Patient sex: F
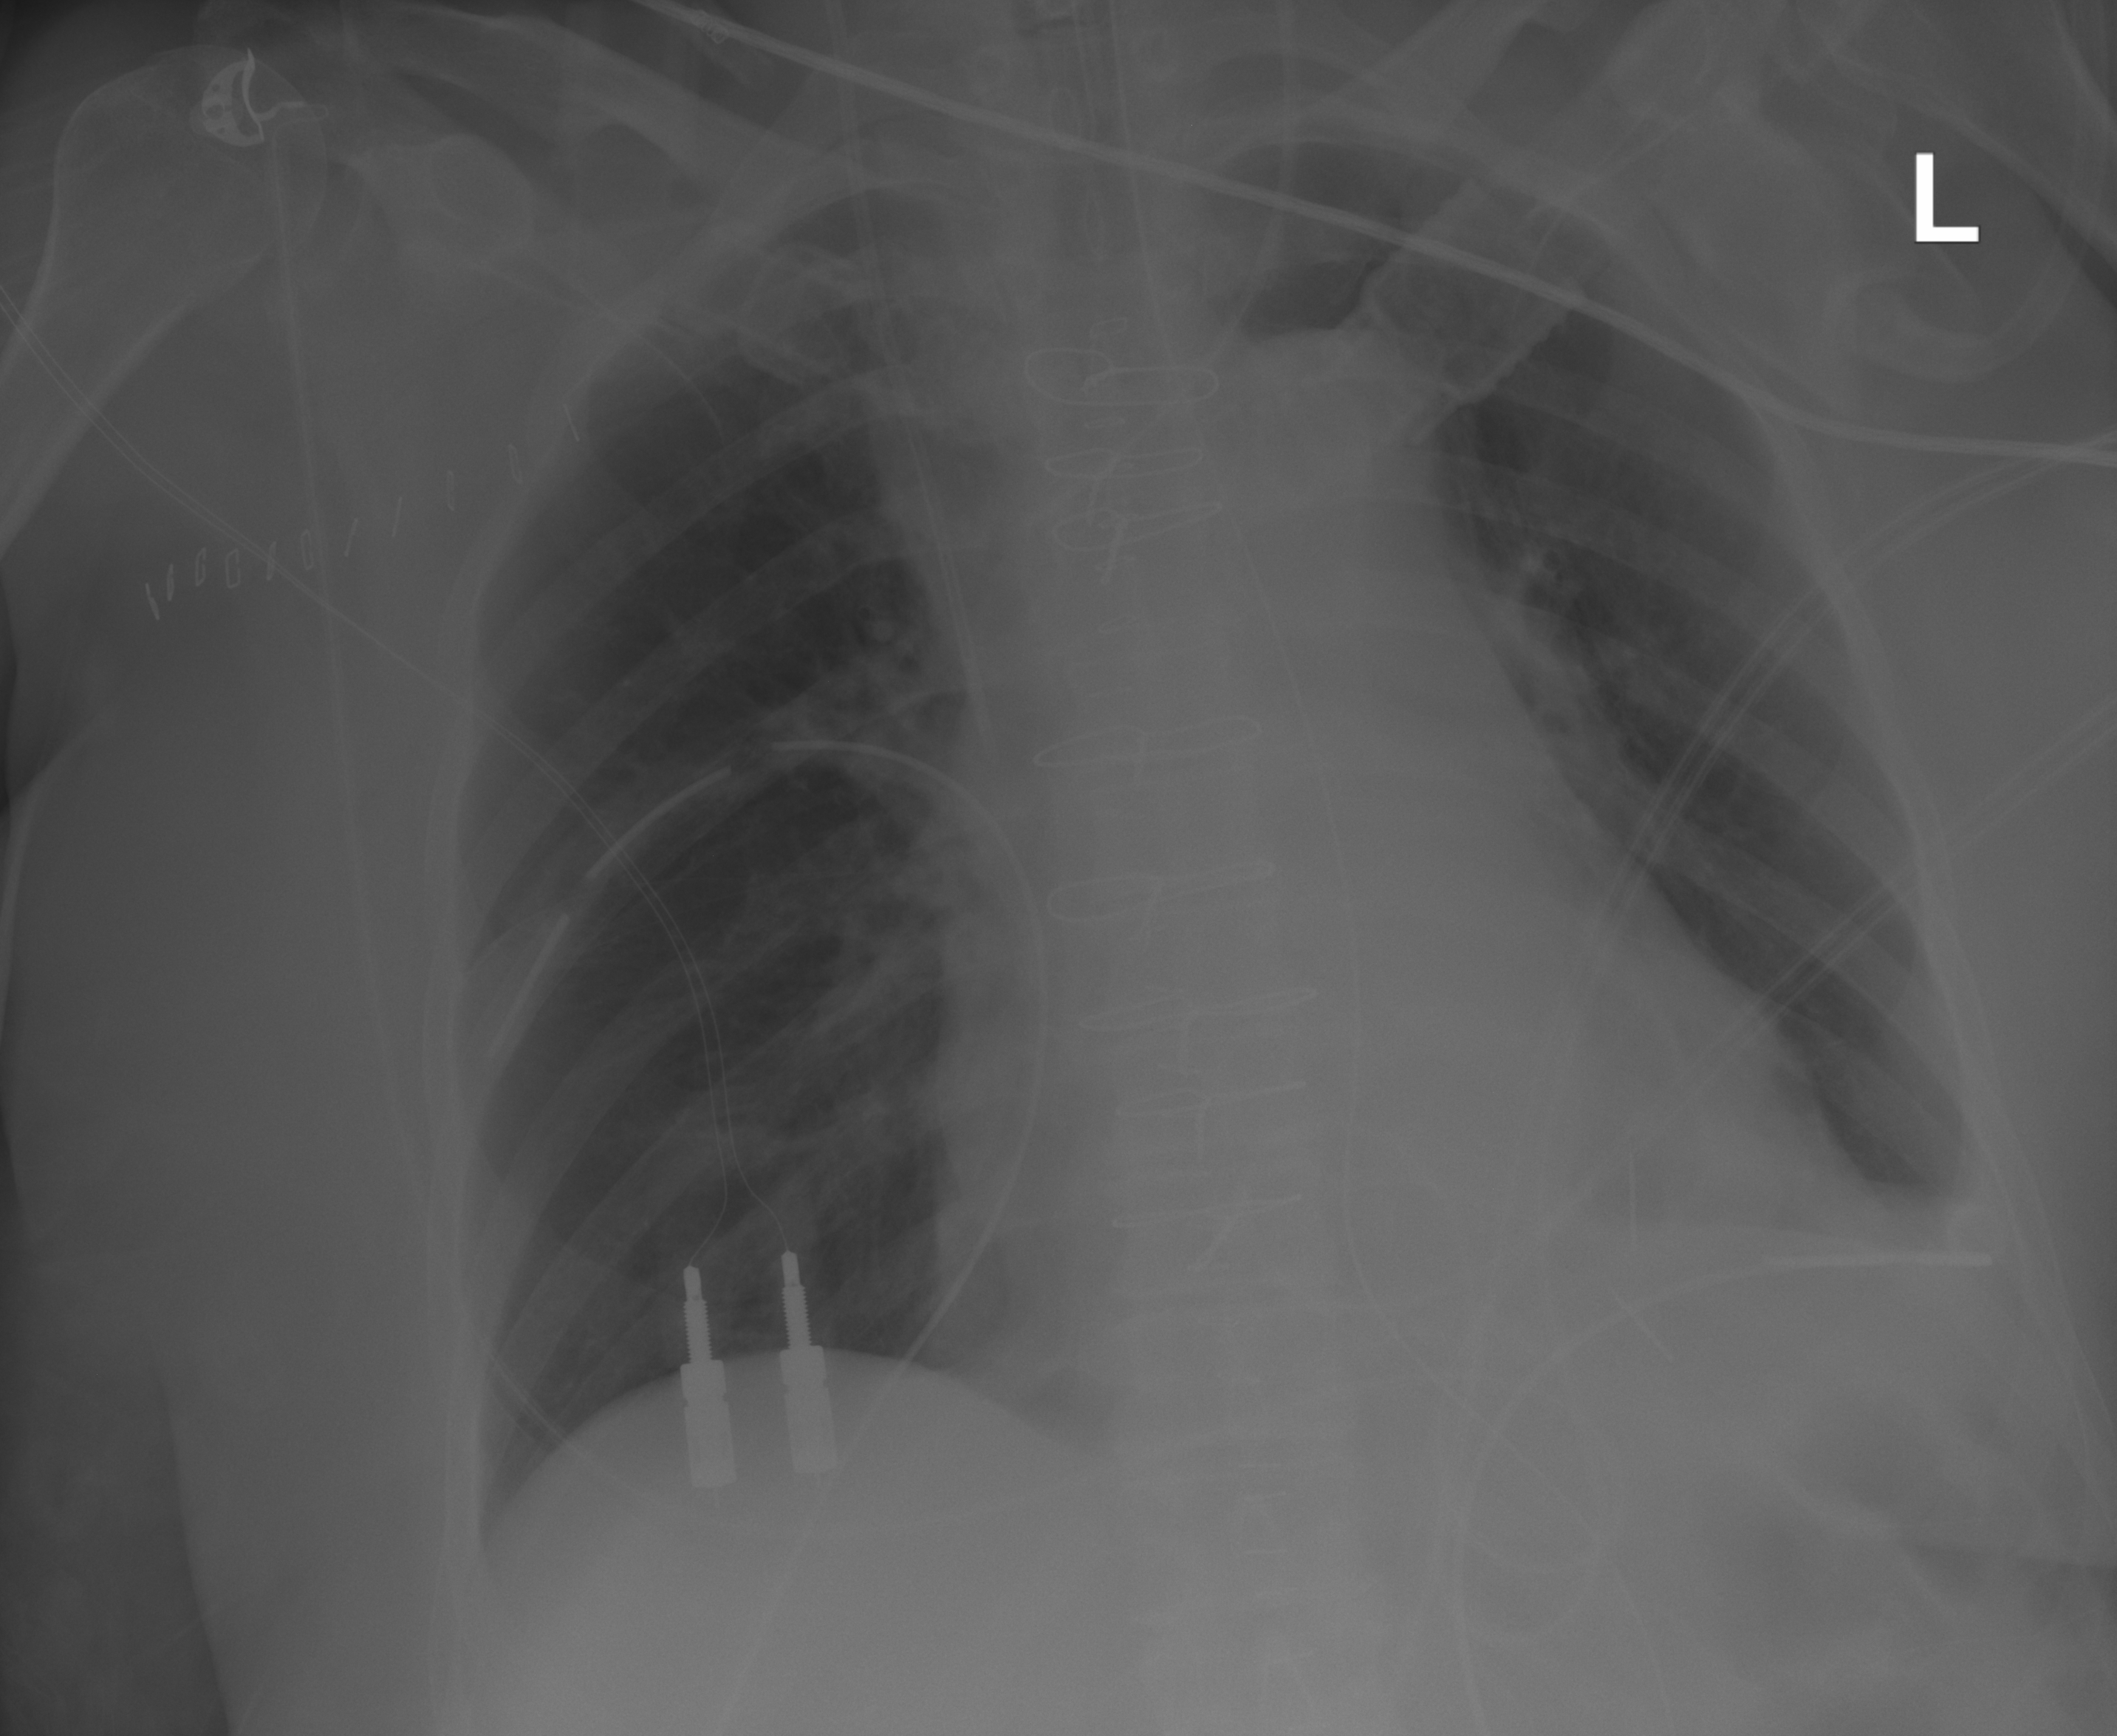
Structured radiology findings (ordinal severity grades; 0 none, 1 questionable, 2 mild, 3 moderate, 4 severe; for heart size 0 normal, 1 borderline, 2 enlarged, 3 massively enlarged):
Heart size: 1
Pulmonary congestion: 1
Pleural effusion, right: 0
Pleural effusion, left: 2
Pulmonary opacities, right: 1
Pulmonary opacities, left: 0
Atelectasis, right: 0
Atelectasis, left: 2